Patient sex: F
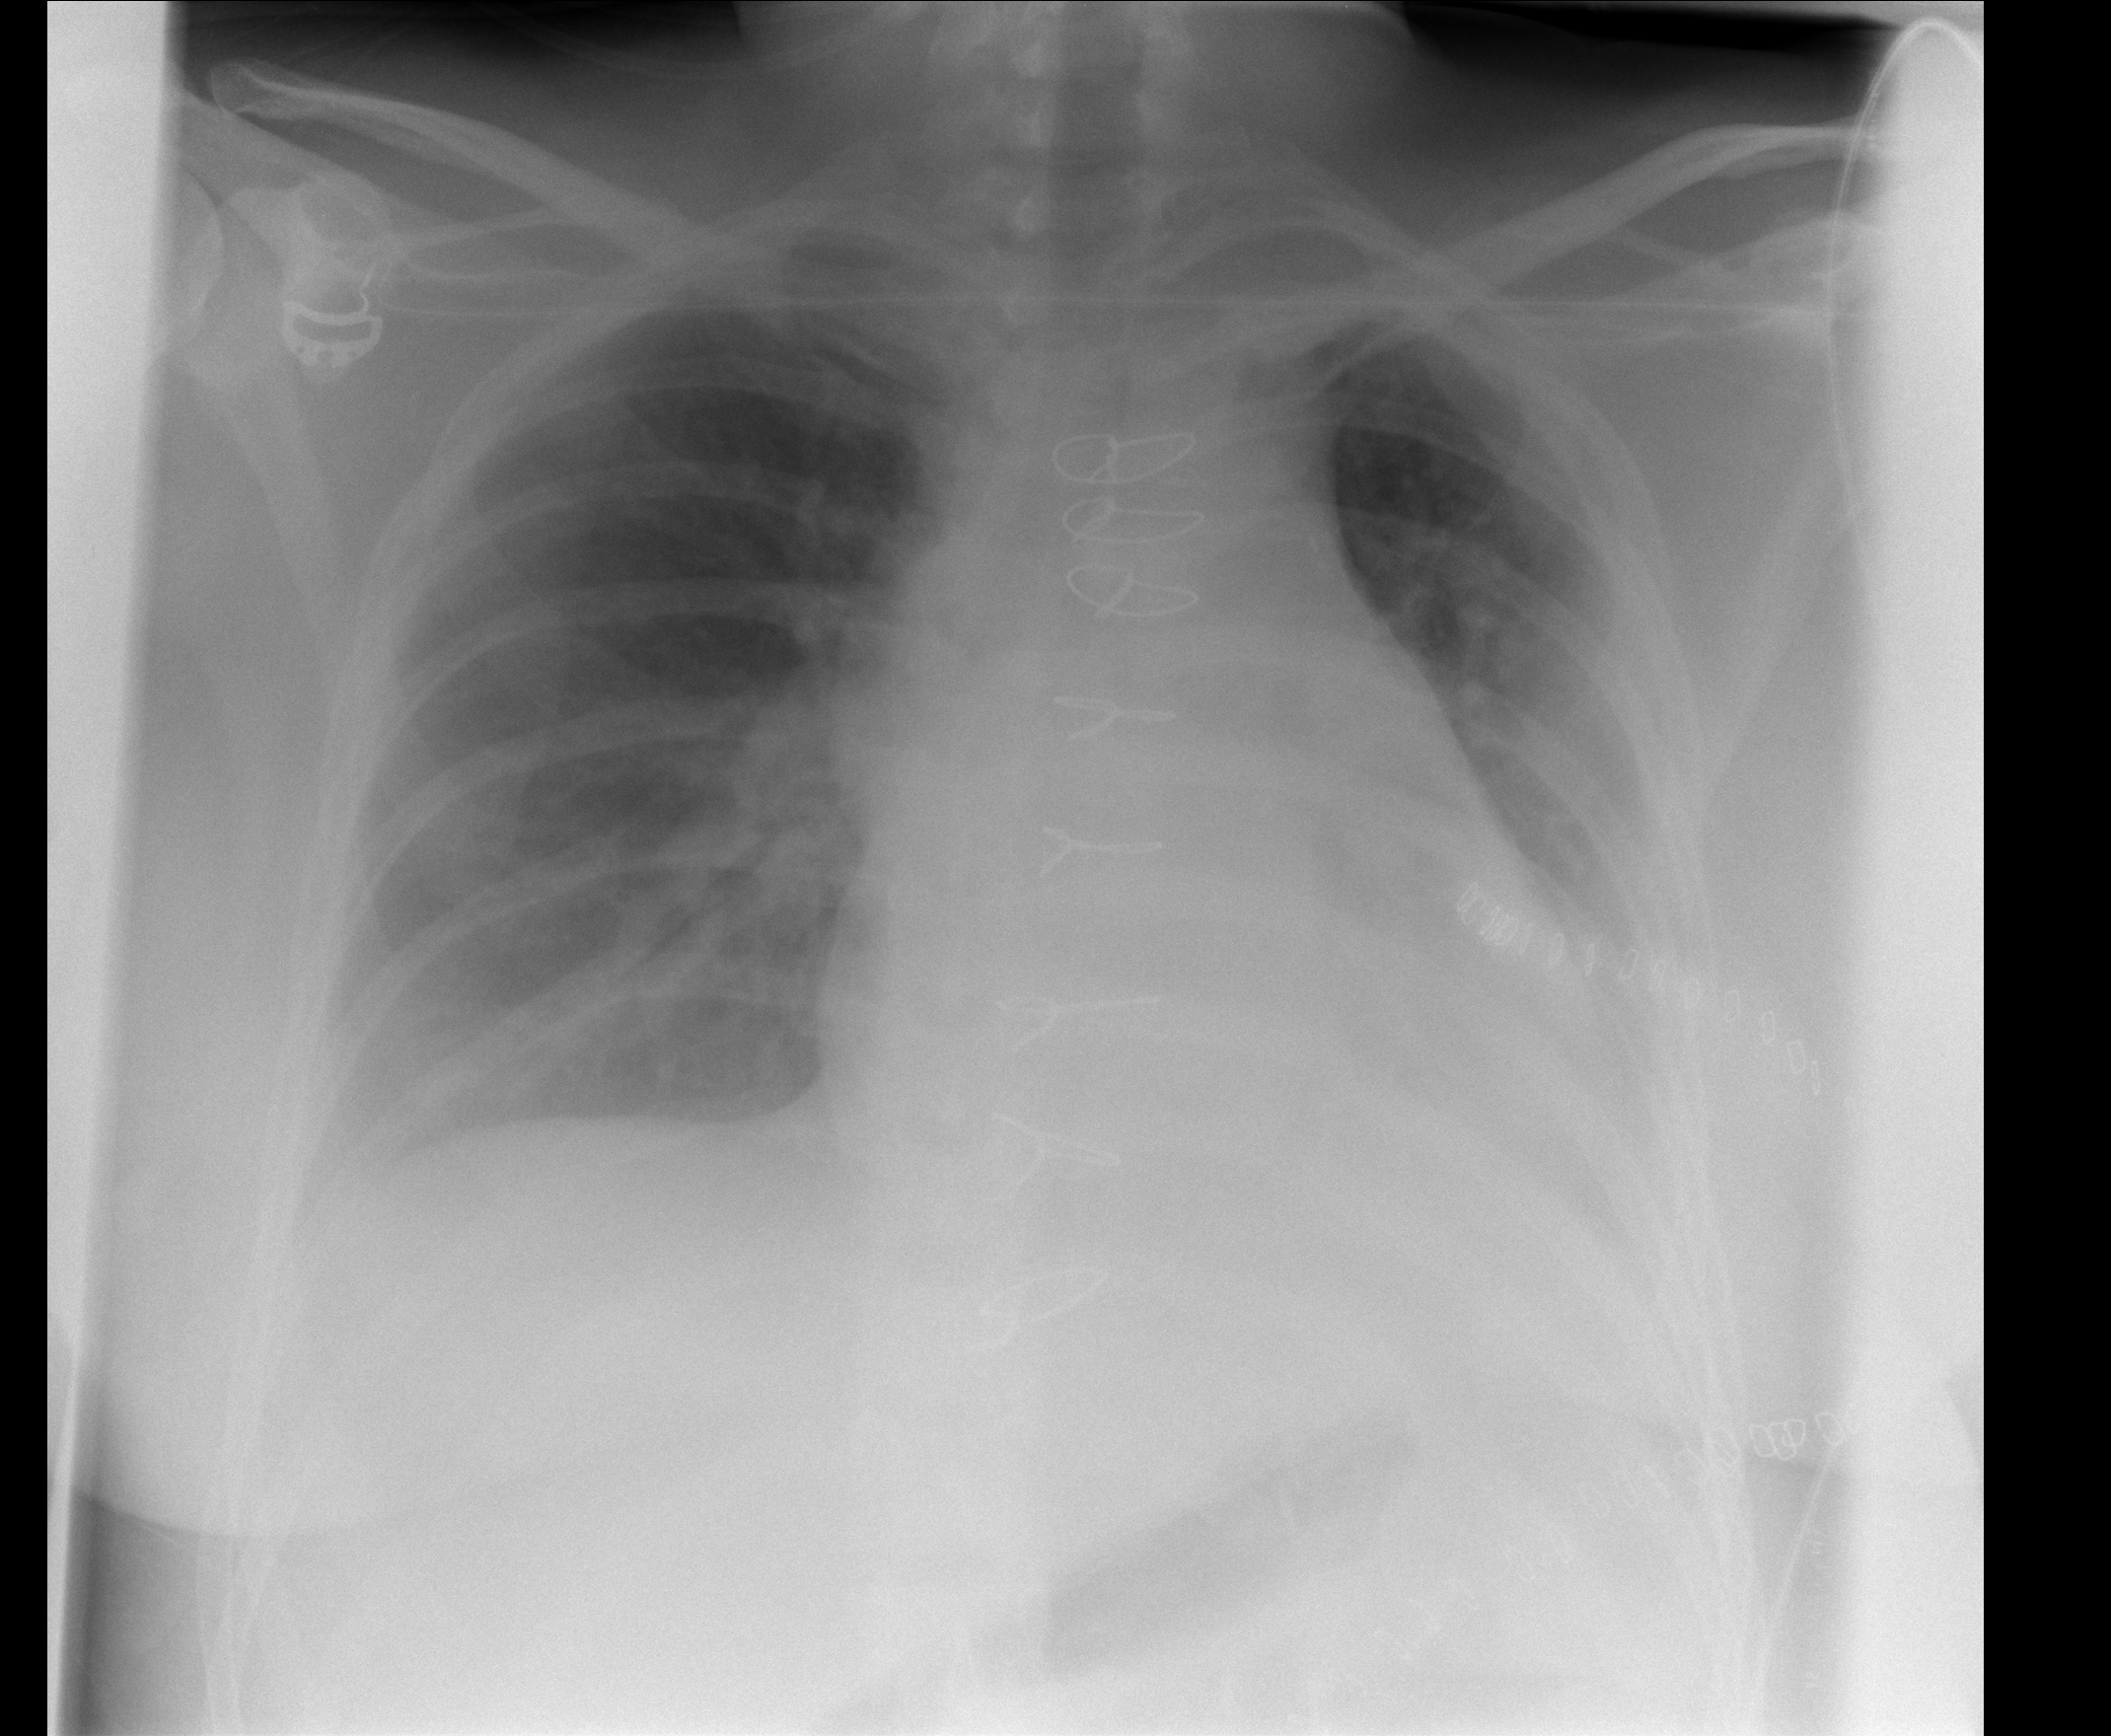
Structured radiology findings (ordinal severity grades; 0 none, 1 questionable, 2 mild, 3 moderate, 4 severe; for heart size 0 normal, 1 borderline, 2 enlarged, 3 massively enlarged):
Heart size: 2
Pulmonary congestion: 2
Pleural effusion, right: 1
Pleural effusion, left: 2
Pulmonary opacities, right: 0
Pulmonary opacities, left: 0
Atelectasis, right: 0
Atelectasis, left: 2